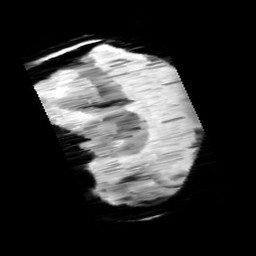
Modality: minIP
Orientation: sagittal
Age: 8
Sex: male
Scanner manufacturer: siemens
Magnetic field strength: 3 T
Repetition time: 0.027 s
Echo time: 0.02 s